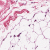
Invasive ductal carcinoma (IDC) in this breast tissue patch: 0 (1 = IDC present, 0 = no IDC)